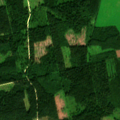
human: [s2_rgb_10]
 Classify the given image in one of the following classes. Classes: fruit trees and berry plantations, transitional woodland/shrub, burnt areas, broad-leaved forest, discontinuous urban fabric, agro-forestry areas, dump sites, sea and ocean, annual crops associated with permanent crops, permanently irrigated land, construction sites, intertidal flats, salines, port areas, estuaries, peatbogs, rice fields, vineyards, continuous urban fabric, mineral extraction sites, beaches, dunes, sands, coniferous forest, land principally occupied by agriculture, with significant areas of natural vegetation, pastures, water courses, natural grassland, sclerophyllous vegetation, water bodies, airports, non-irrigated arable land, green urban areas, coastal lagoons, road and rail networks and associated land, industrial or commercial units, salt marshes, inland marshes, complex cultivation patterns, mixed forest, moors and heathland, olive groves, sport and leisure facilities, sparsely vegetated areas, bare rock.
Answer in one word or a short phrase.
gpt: non-irrigated arable land, broad-leaved forest, coniferous forest, mixed forest